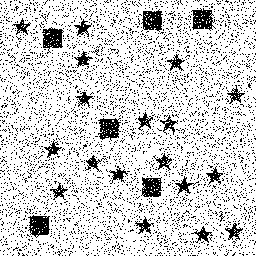
Squares: 6
Triangles: 0
Stars: 18
Total shapes: 24